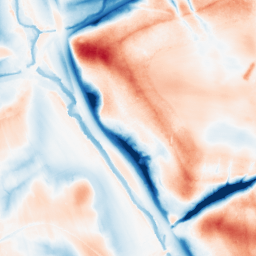
Category: classical
Decomposition family: uniform
Decomposition parameters: size: 50
Upsampling method: edge_directed
Upsampling parameters: scale: 4
Upsampling scale: 4